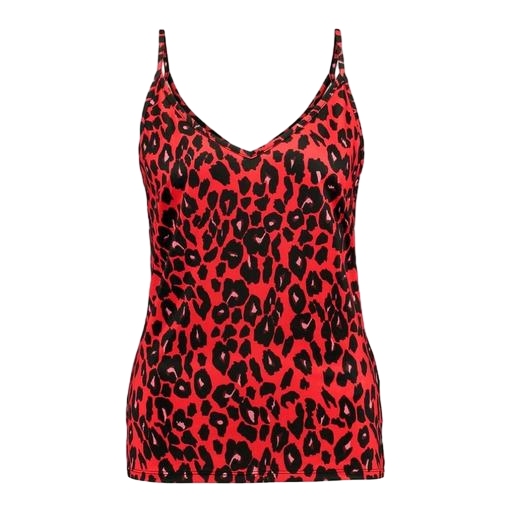
red printed tank, top red leopard print, multicolor scoop back cami top animal print, white background